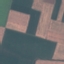
Land use / land cover class: AnnualCrop